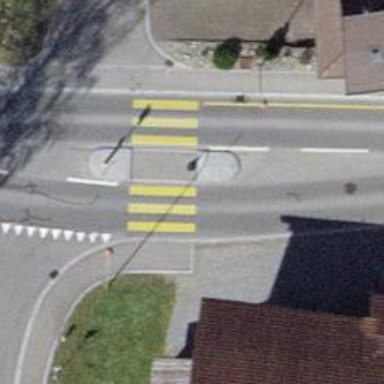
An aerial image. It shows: Asphalt footway with marked zebra crossing and island.